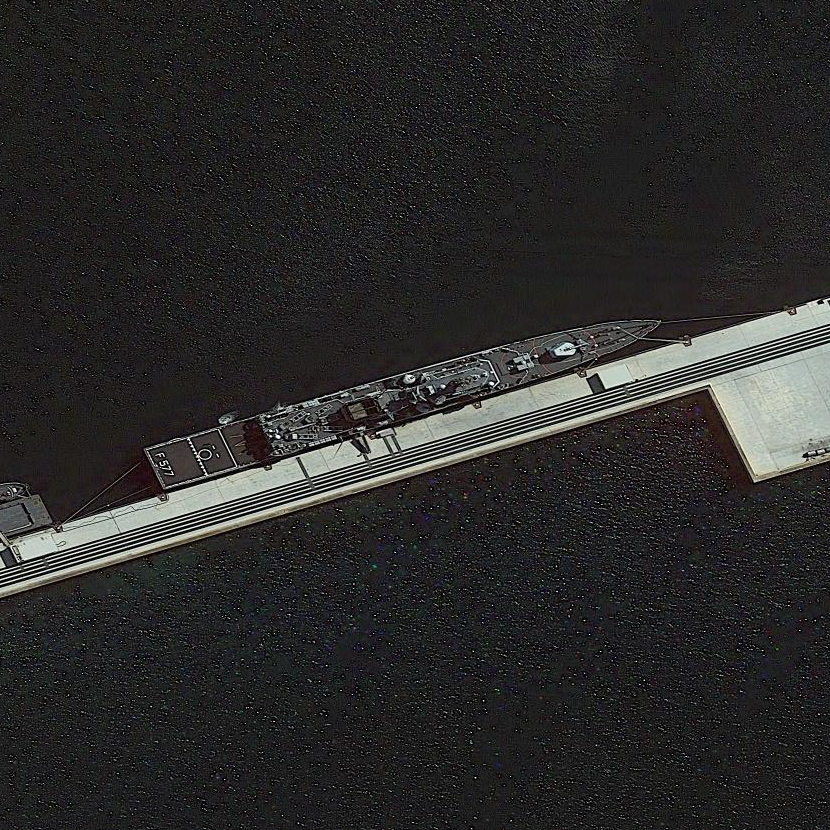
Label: cruiser